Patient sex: F
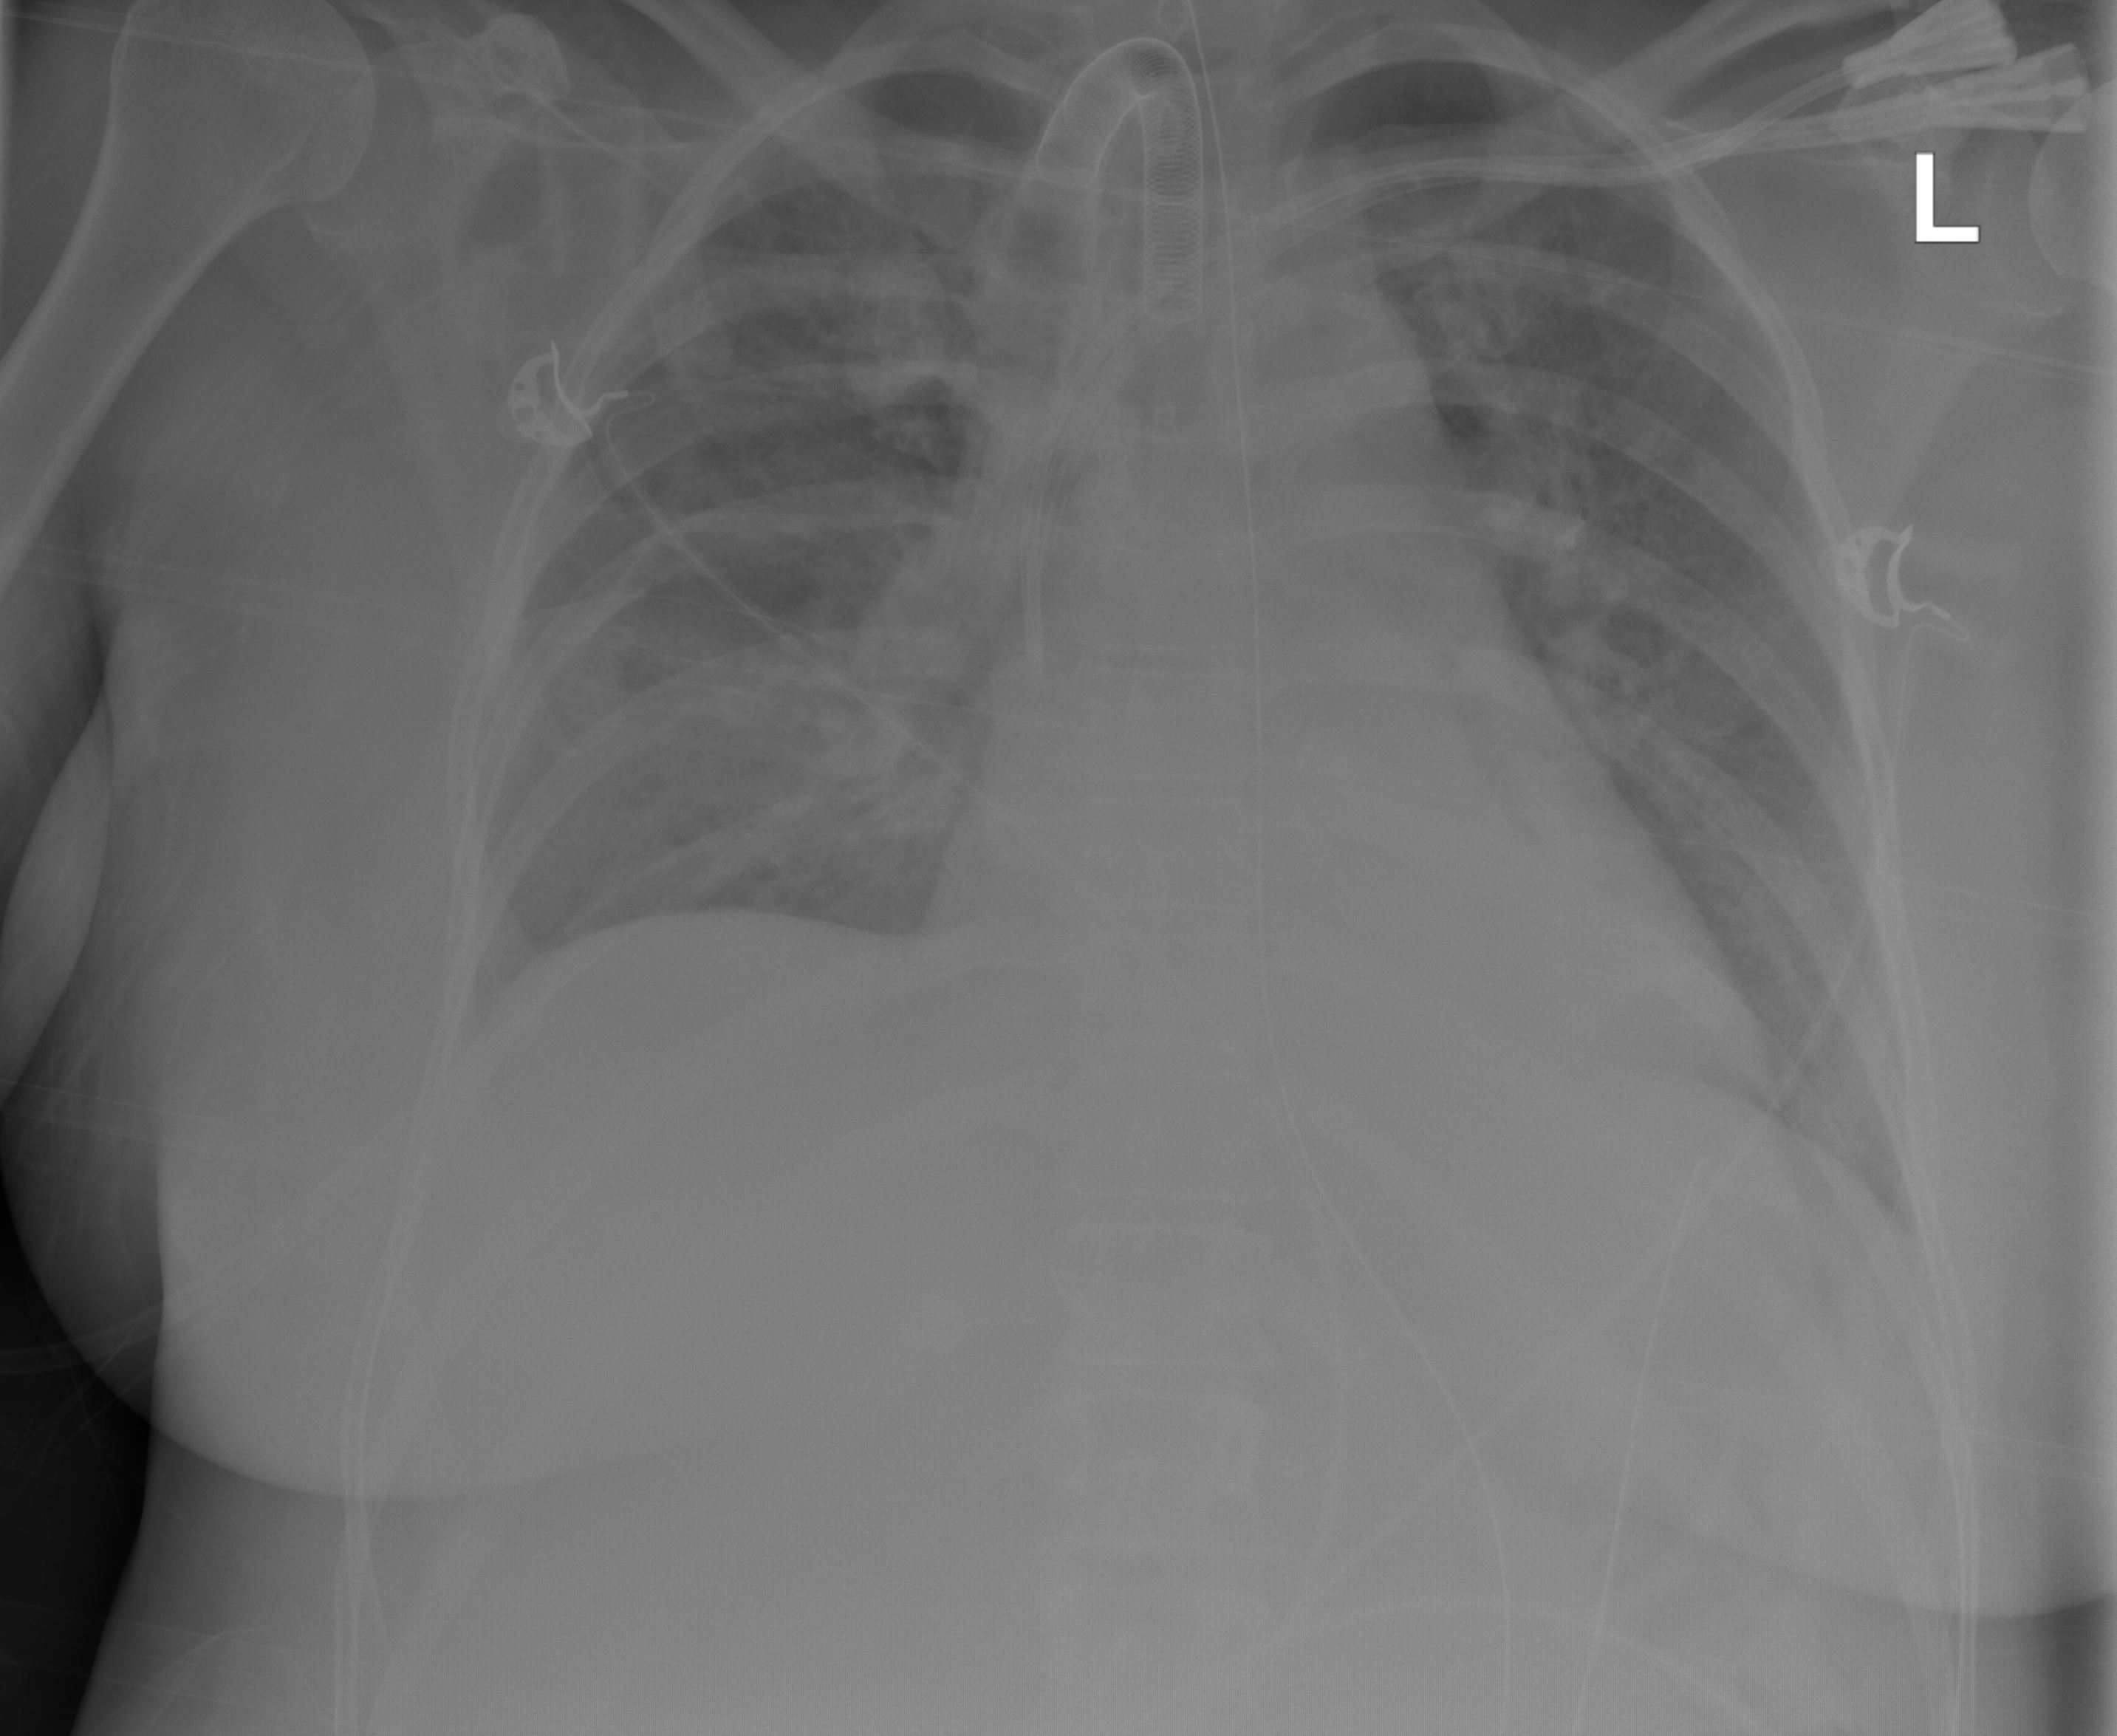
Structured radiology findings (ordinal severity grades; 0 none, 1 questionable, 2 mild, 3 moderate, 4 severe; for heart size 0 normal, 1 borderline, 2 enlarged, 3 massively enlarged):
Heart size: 1
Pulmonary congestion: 2
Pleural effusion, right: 0
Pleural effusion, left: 0
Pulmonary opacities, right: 3
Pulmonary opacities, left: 3
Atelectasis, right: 0
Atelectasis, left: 0